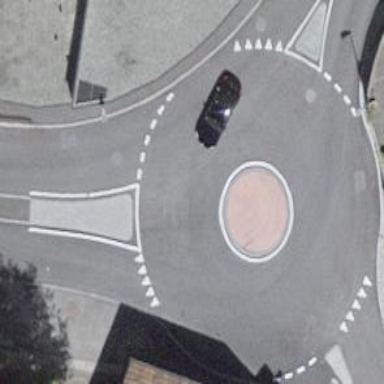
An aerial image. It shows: Tertiary road with asphalt surface leading to roundabout junction.